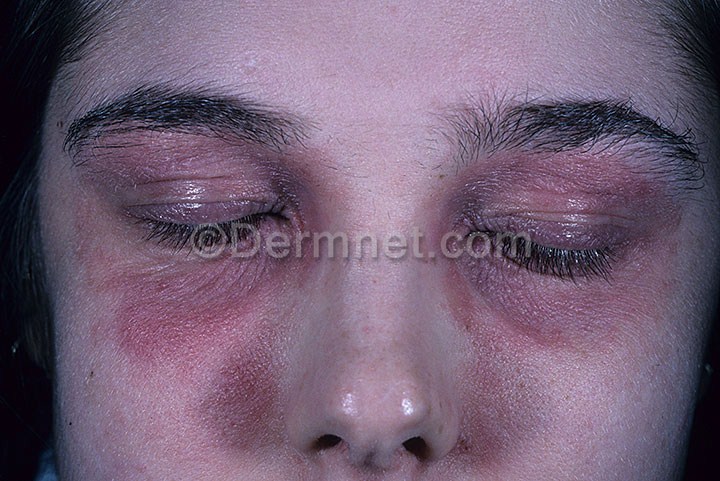
Disease: Atopic Dermatitis Photos